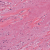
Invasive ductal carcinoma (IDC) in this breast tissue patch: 1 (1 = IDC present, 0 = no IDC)